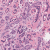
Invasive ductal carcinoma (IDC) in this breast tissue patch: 1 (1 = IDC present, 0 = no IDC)